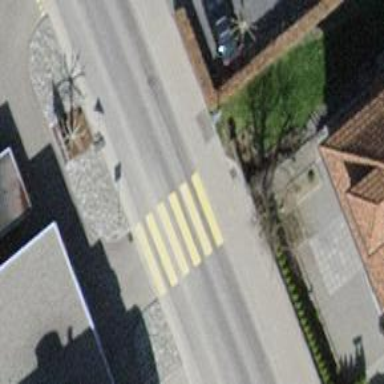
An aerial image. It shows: Marked crossing on footway with traffic-calming table.